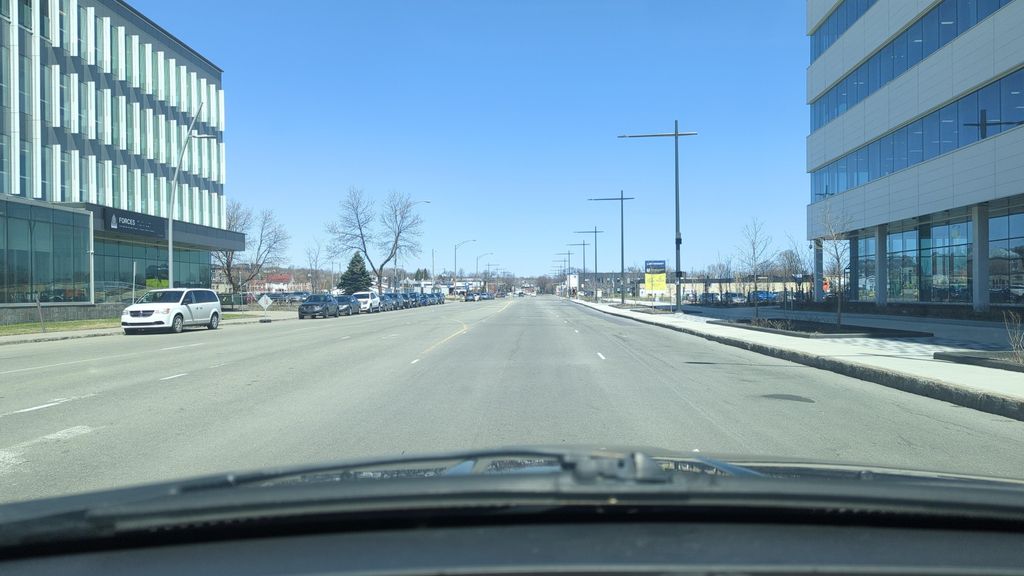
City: quebec_city